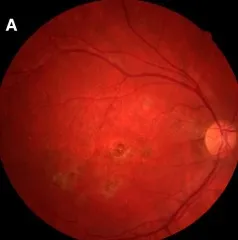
Patient 3. (A,B) Fundus pictures showing posterior retinal lesions occurring simultaneously with macular involvement.
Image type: ophthalmic_imaging (fundus_photograph)